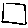
Label: square